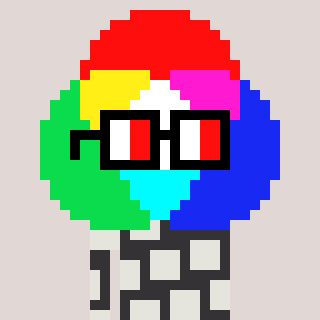
a pixel art character with square glasses with black frames and red eyes, a color circle-shaped head and a grayscale-colored body on a warm background